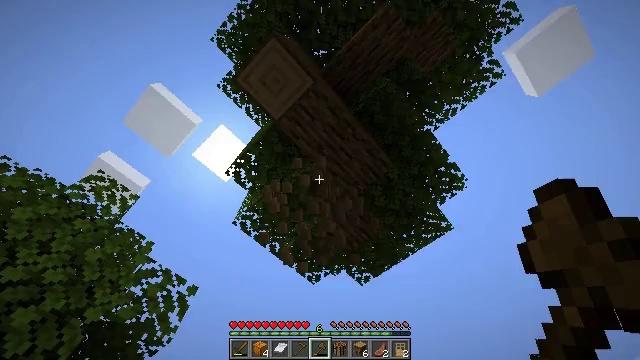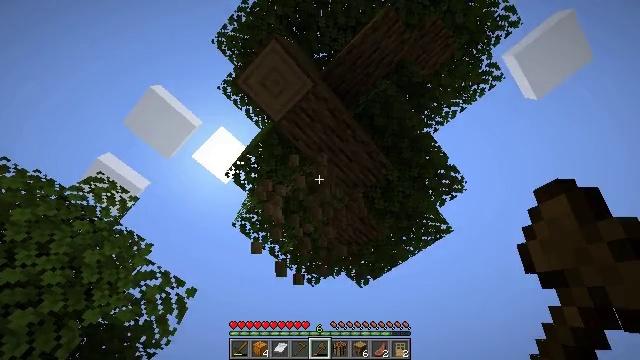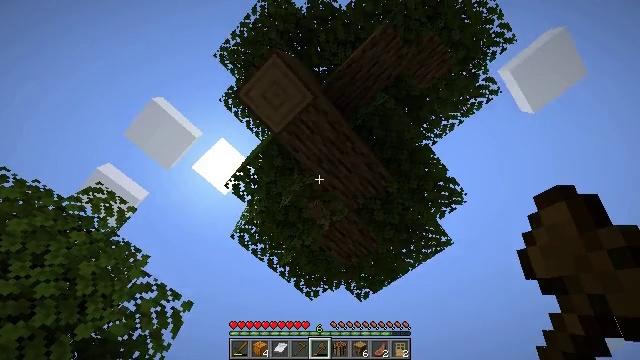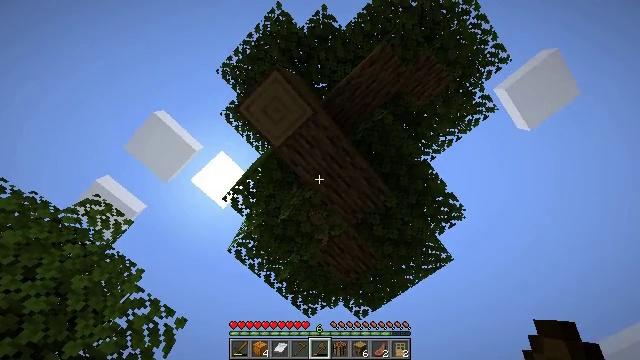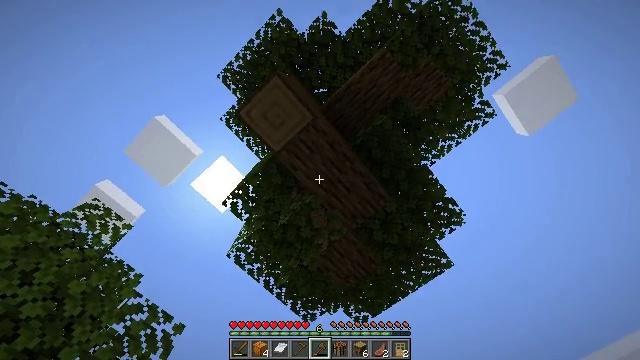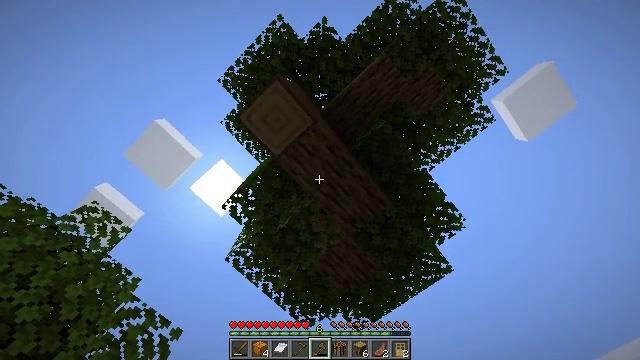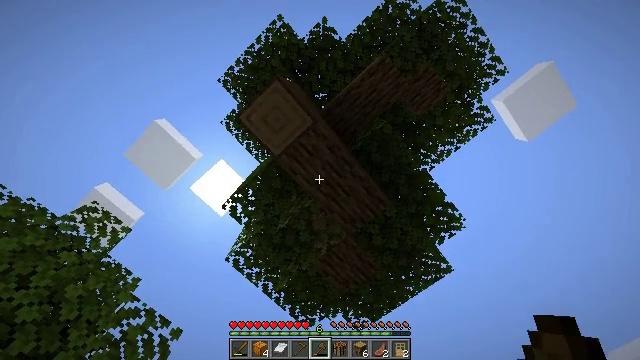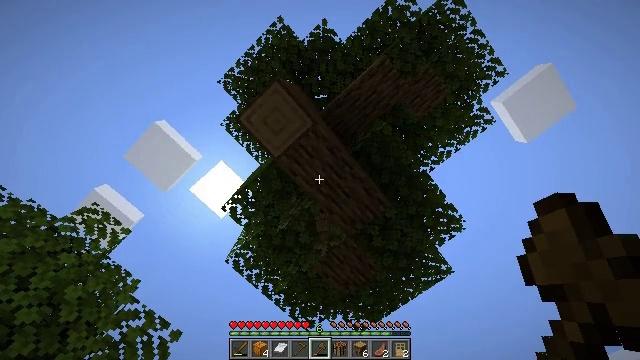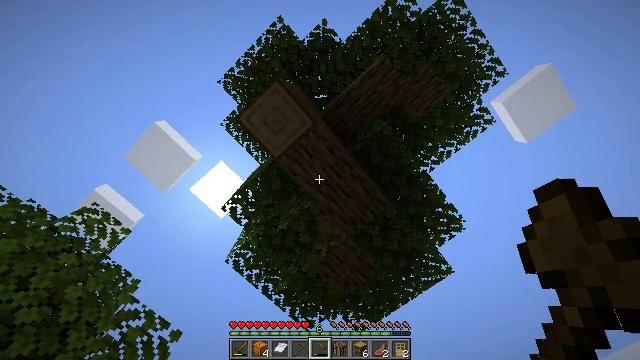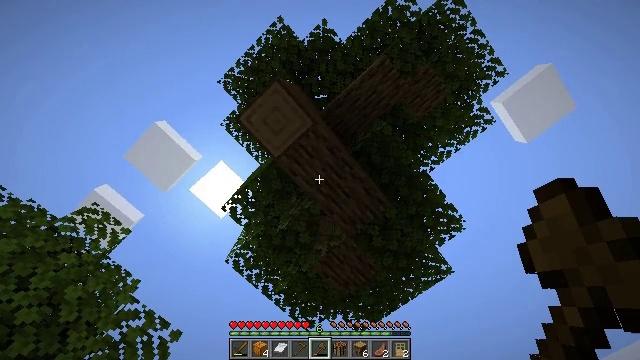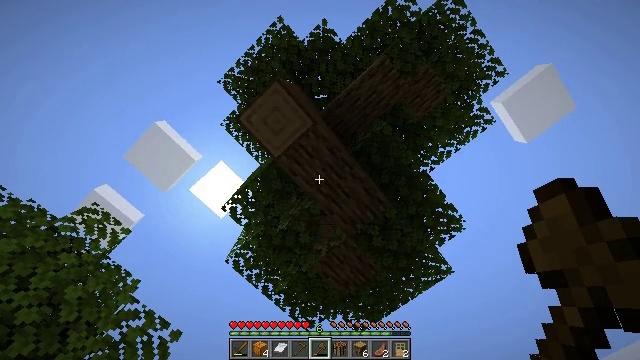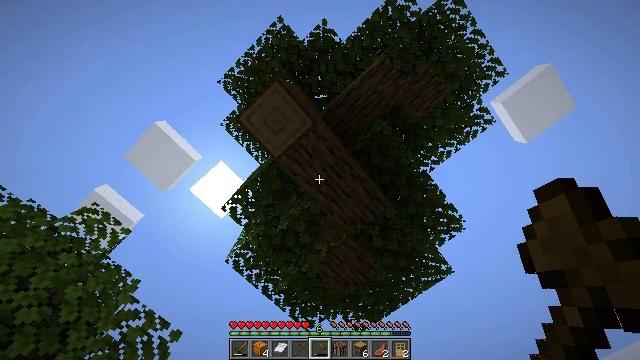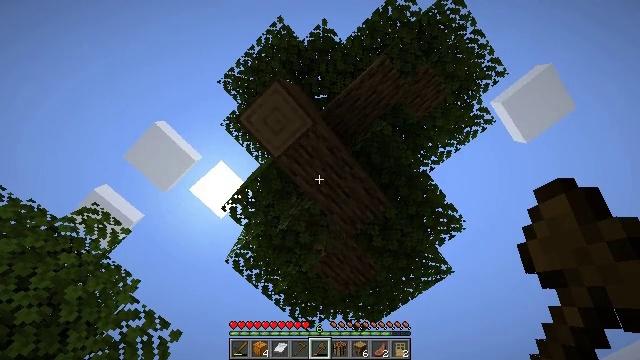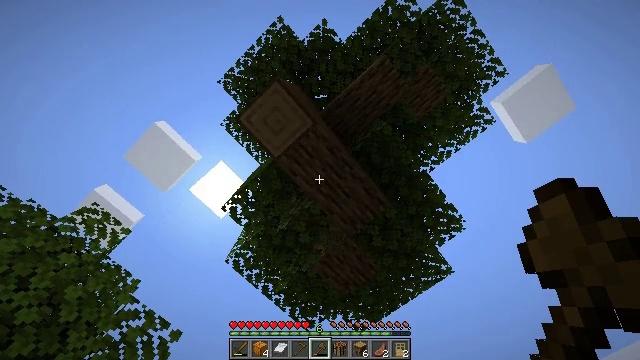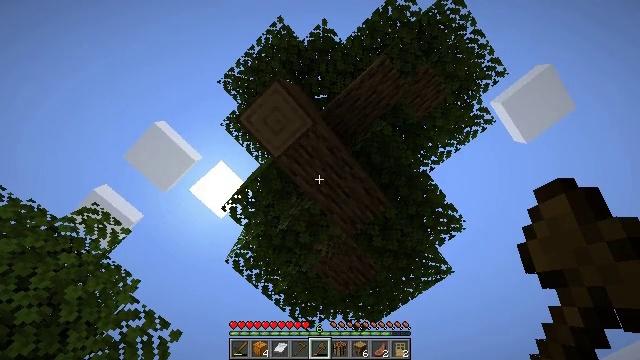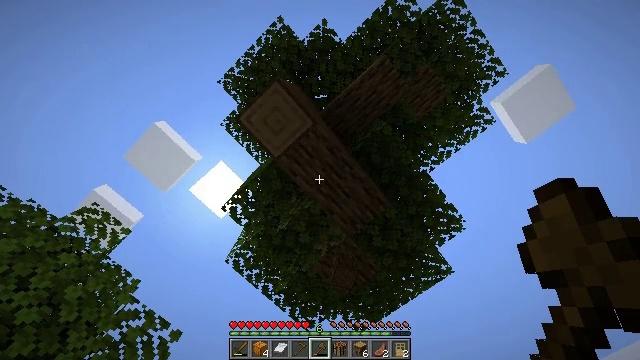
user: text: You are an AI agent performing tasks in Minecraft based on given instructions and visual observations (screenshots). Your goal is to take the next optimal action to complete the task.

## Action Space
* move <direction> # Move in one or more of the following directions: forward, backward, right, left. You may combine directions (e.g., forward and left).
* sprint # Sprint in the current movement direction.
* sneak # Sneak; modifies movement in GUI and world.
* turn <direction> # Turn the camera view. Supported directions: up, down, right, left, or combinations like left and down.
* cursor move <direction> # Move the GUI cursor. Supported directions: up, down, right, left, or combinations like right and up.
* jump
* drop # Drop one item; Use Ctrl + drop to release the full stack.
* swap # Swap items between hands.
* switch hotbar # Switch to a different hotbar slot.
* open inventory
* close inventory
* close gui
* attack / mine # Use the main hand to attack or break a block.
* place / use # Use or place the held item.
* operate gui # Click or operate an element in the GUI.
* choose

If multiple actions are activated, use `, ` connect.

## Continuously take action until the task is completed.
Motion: motion action
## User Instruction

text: Mine the lilac flower.
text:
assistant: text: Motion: attack / mine
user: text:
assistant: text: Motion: turn up, attack / mine
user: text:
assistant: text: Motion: turn up, attack / mine
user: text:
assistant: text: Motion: turn up, attack / mine
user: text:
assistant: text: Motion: attack / mine
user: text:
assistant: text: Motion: attack / mine
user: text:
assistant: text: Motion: attack / mine
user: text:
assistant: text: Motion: attack / mine
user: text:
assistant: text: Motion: attack / mine
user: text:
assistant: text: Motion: attack / mine
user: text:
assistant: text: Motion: attack / mine
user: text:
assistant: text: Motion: attack / mine
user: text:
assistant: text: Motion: attack / mine
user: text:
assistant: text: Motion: attack / mine
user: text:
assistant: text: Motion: attack / mine
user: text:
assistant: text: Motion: attack / mine
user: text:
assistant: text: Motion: attack / mine
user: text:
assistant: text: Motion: attack / mine
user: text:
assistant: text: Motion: attack / mine
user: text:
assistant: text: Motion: attack / mine
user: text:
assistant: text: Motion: attack / mine
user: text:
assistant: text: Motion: attack / mine
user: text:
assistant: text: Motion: attack / mine
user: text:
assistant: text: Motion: attack / mine
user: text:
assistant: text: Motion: turn left
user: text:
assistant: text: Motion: turn left and up
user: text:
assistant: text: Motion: turn left and up
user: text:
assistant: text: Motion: turn left and up
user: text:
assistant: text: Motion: no_op
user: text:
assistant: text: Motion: turn left